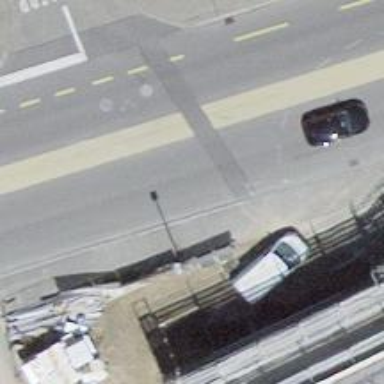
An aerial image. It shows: Bus stop with platform for public transport.